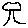
Label: tree